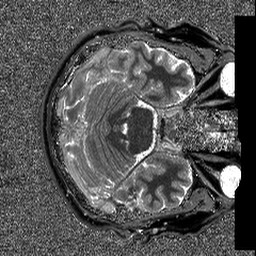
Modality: T1map
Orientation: axial
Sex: male